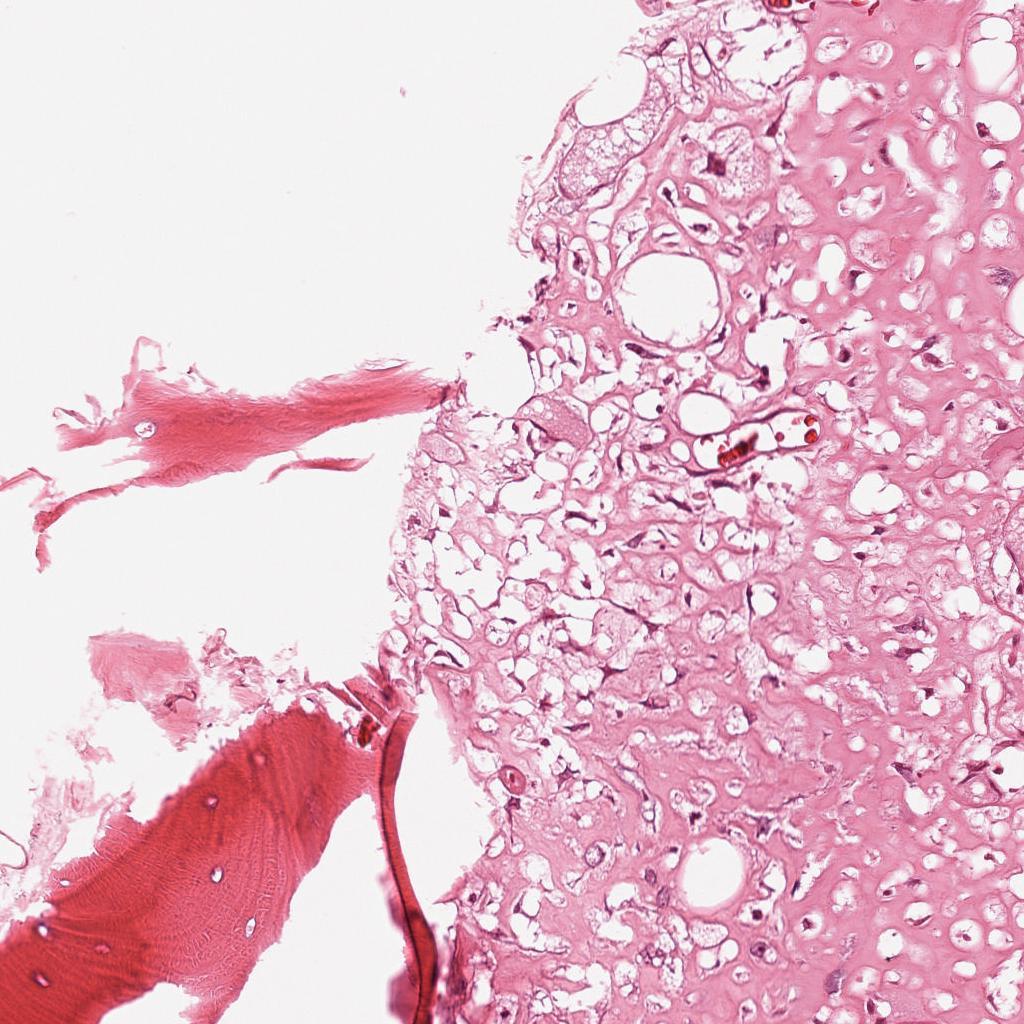
Label: Viable